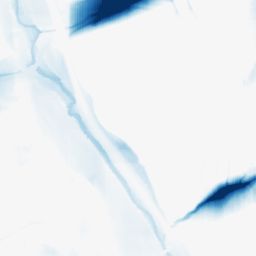
Category: morphological
Decomposition family: morphological_square
Decomposition parameters: operation: closing
size: 50
Upsampling method: fft_zeropad
Upsampling parameters: scale: 8
Upsampling scale: 8